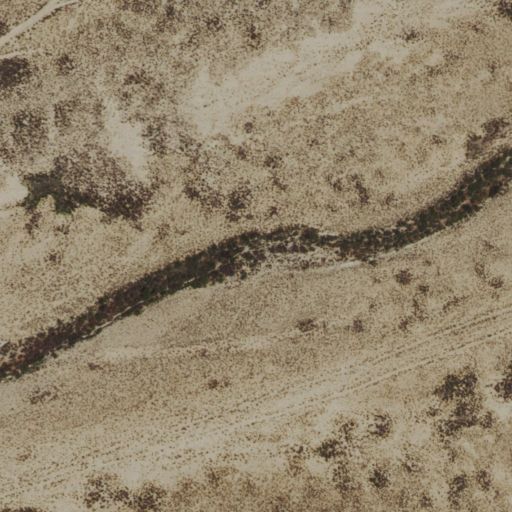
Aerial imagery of valley in New Mexico named Long Canyon containing shrub and grassland